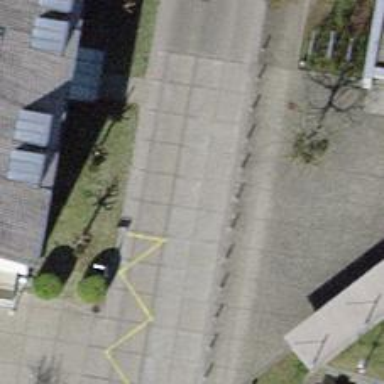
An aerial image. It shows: Public transport stop position.